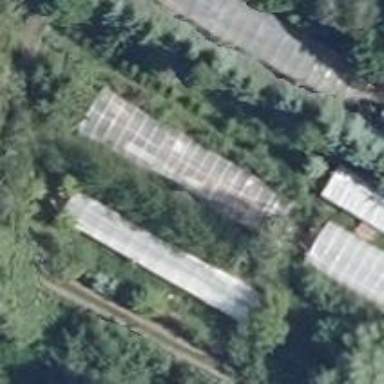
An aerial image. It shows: Greenhouse.